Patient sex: M
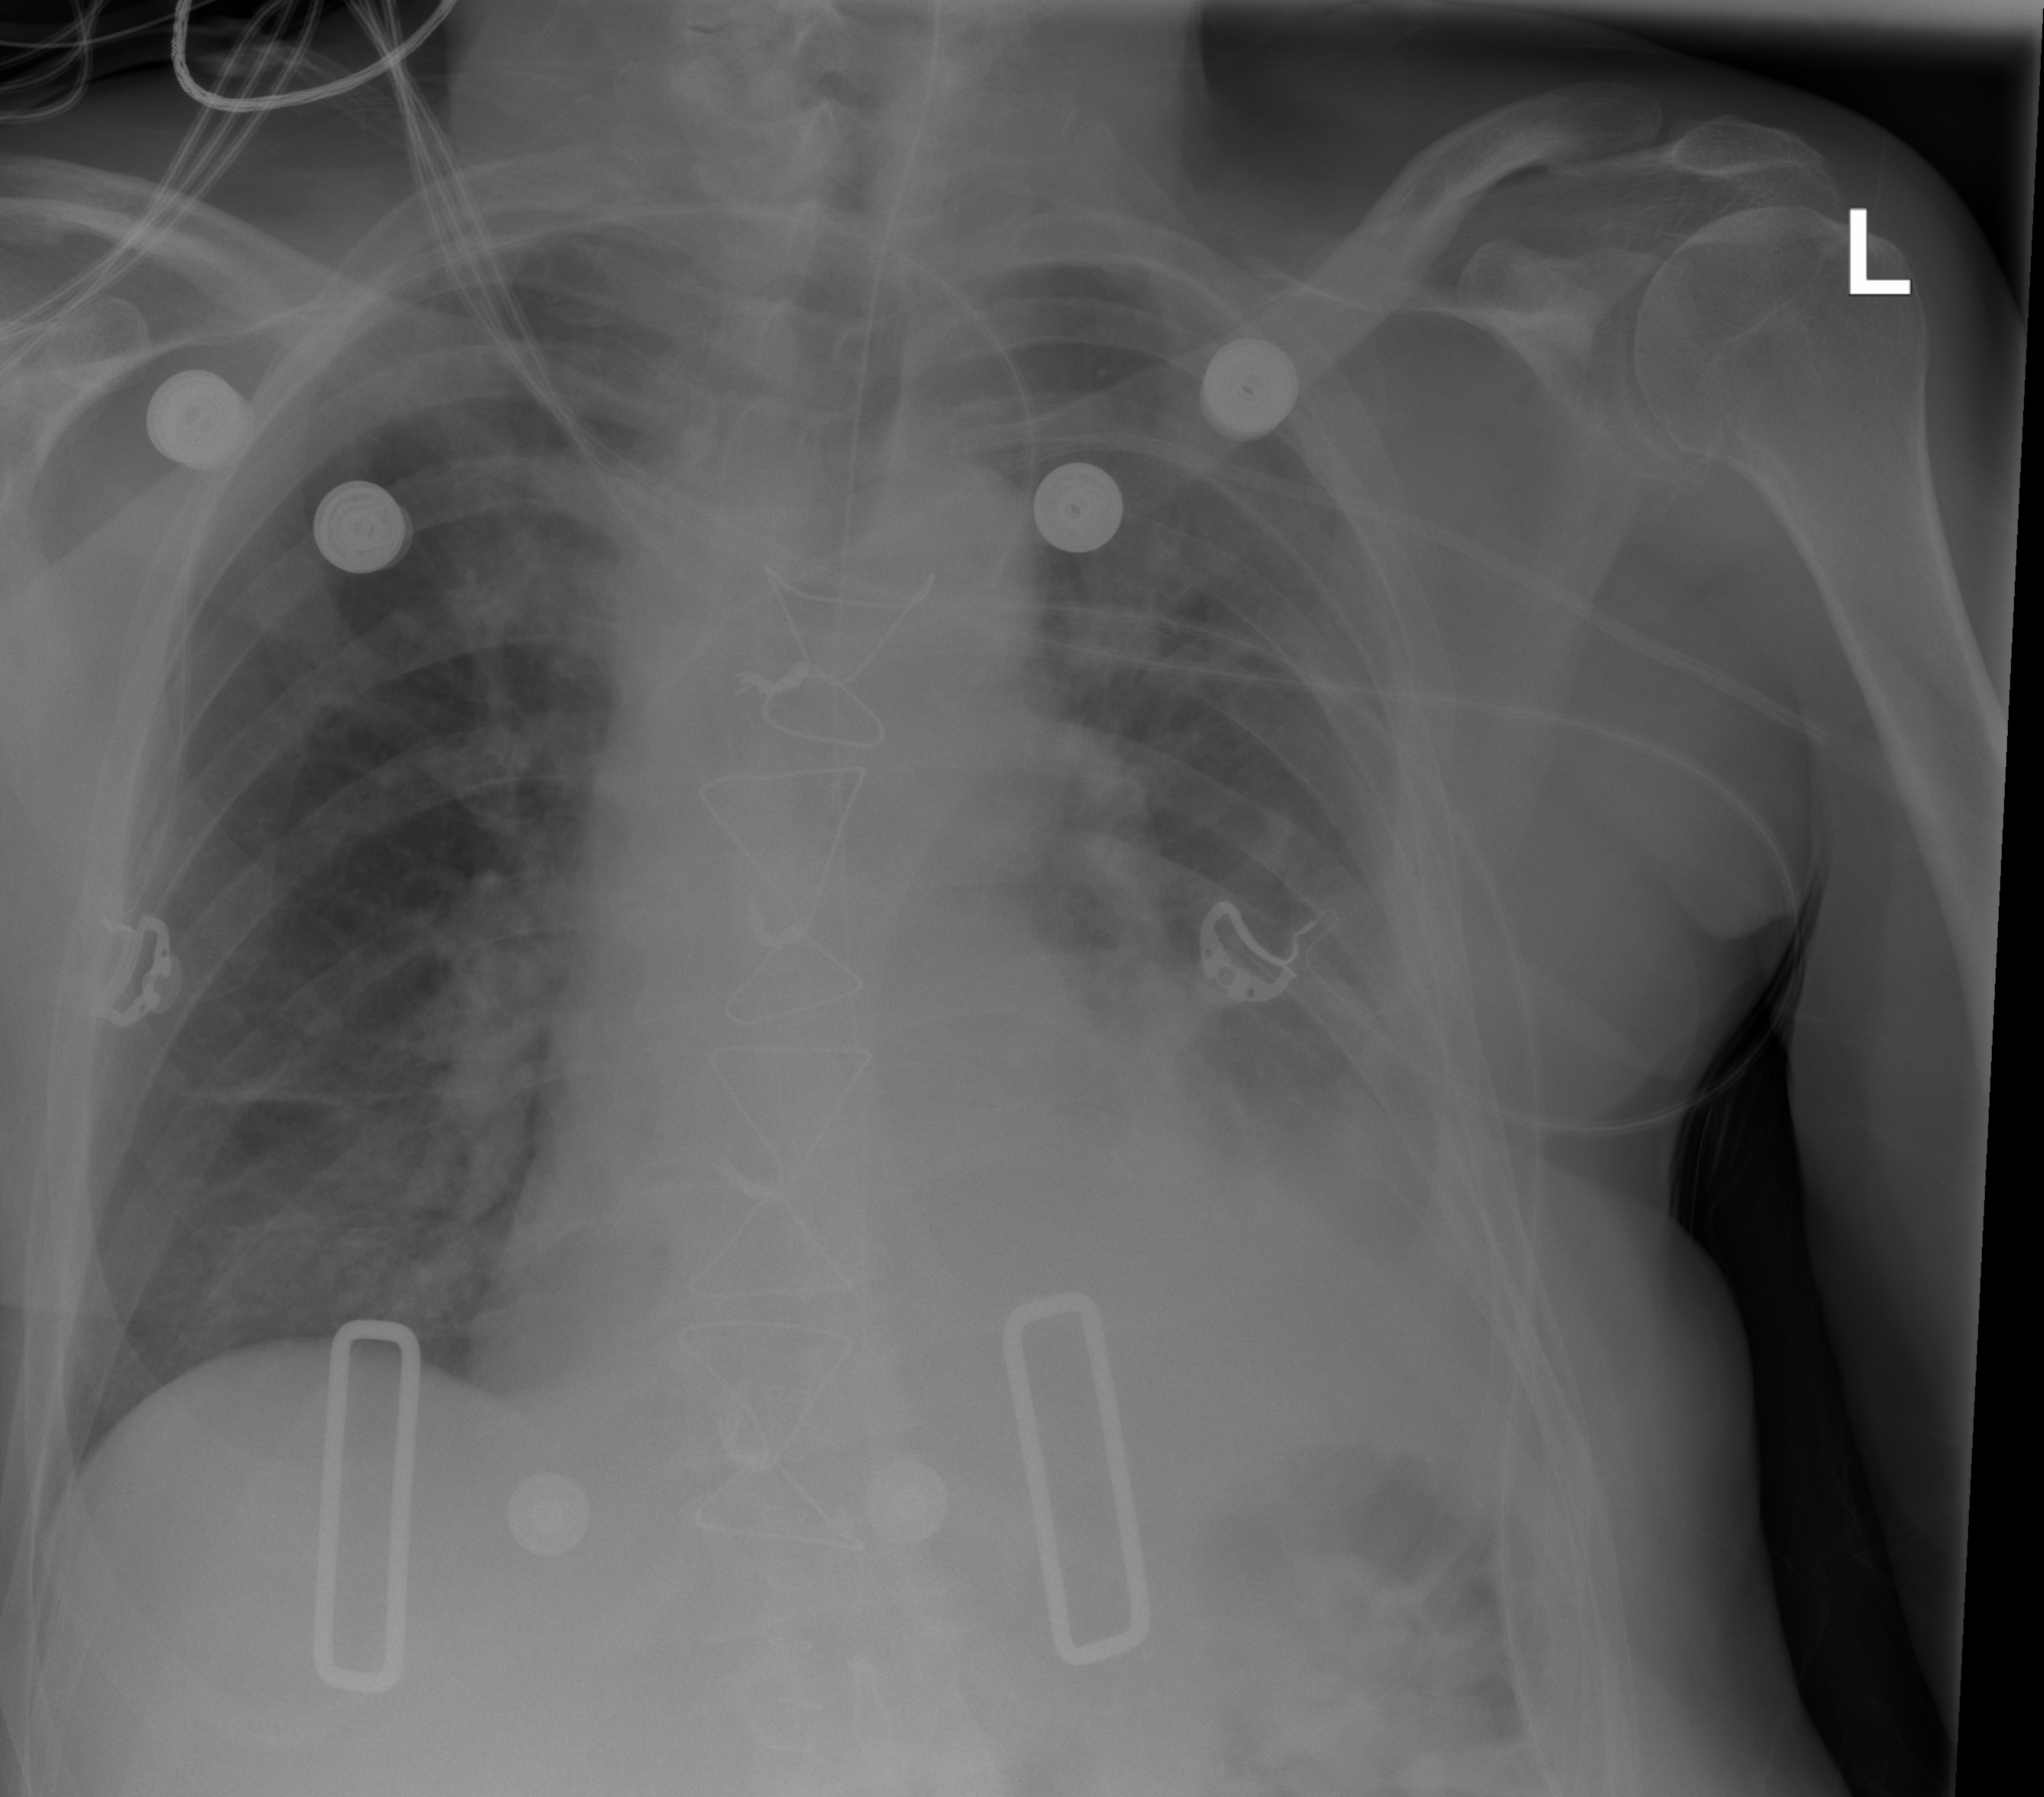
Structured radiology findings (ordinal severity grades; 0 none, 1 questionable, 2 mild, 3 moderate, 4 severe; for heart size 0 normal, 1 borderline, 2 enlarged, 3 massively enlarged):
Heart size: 2
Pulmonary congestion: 2
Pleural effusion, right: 0
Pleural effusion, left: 2
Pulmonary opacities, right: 0
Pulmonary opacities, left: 0
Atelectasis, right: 2
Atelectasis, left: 2